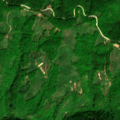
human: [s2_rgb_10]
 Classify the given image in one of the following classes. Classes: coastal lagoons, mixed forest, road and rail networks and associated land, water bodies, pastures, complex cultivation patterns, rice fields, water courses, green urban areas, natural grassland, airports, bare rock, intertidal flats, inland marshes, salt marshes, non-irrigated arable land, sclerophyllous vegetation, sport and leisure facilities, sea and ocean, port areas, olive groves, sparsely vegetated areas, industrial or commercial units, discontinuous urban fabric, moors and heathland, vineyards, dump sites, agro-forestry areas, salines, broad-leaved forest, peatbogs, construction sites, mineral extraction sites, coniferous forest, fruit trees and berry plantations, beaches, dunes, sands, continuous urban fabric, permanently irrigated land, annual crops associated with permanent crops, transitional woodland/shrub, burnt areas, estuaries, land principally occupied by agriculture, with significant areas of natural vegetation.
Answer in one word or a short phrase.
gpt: pastures, land principally occupied by agriculture, with significant areas of natural vegetation, broad-leaved forest